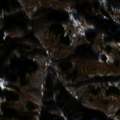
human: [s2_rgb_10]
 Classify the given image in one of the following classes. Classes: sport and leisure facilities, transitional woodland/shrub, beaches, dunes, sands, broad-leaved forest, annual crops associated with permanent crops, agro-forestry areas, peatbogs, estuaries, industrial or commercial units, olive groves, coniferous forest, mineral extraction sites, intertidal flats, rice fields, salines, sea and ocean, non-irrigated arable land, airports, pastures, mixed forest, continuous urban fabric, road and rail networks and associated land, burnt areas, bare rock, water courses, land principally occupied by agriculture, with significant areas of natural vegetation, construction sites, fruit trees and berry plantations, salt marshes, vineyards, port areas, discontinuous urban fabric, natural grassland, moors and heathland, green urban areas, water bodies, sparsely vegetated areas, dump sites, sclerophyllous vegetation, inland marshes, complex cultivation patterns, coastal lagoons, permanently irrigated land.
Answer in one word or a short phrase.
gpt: broad-leaved forest, mixed forest, transitional woodland/shrub